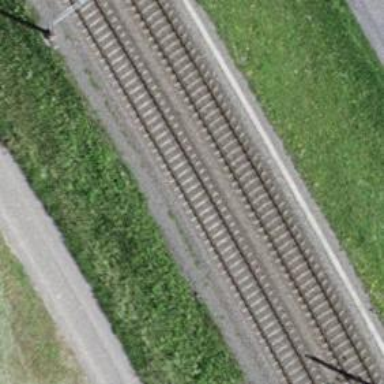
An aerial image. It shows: Railway track with contact line for electrification.